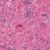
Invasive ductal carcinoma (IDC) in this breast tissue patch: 0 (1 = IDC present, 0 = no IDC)